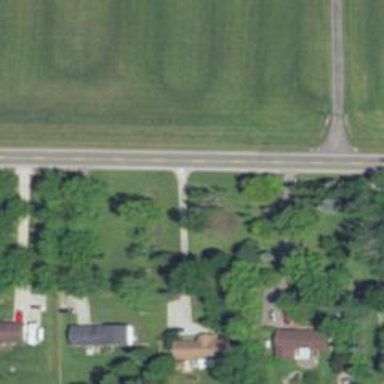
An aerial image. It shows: Driveway.